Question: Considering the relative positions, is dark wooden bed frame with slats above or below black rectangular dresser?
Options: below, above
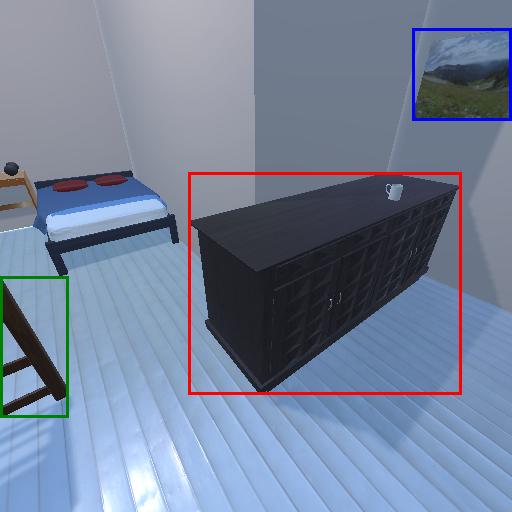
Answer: below